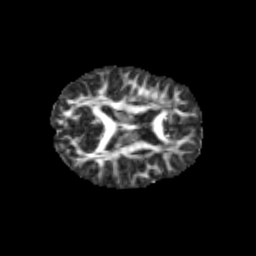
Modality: FA
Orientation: axial
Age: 11
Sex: female
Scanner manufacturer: siemens
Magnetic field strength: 3 T
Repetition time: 3.8 s
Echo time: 0.07 s